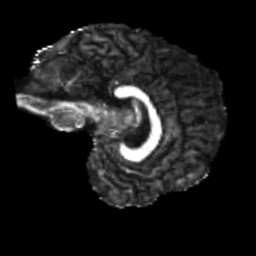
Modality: FA
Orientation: sagittal
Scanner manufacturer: siemens
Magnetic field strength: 3 T
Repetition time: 4 s
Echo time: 0.0594 s